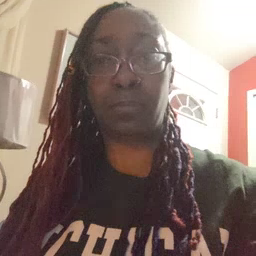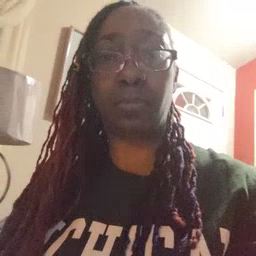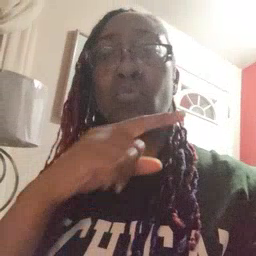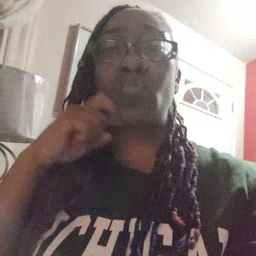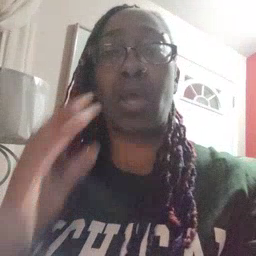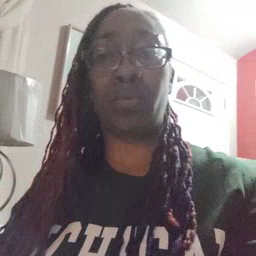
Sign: dryer